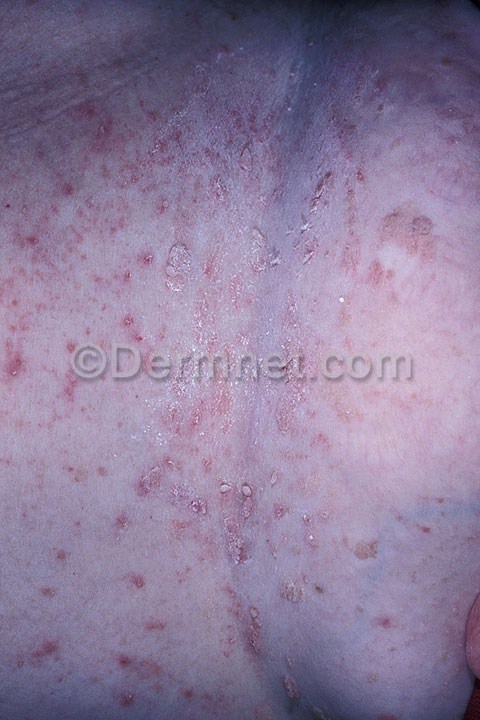
Disease: Tinea Ringworm Candidiasis and other Fungal Infections